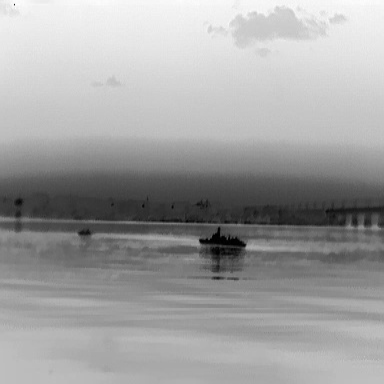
There is a warship in the infrared image.